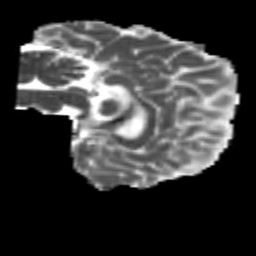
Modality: MD
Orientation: sagittal
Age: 26
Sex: female
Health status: healthy
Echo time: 0.074 s